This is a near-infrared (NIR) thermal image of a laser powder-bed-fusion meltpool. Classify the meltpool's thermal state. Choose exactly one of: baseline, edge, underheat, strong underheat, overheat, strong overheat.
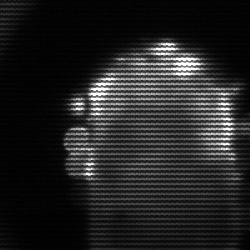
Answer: baseline